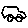
Label: car